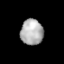
Tissue: lung
Cell type: Others
Senescence score: 0.2048
Nuclear area (px): 567
Mean DAPI intensity: 176.296